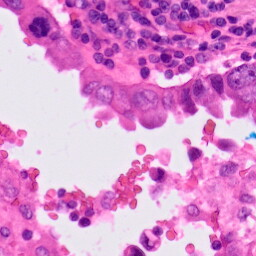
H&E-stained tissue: Lung